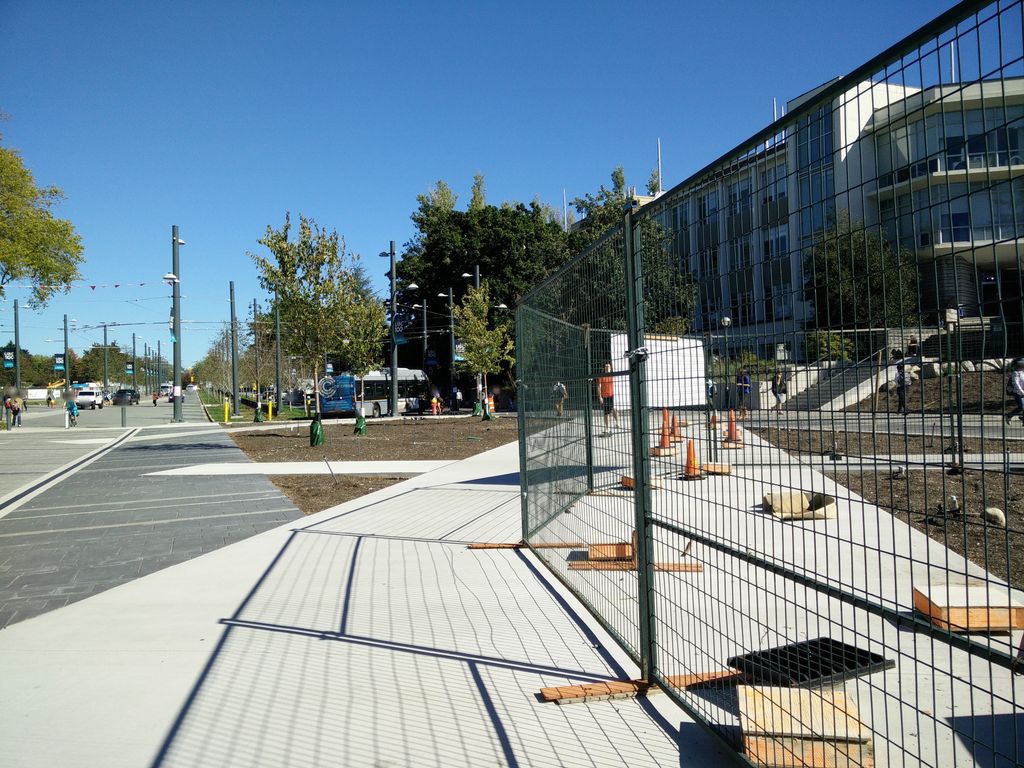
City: vancouver